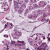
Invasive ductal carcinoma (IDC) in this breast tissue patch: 1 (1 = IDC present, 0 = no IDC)